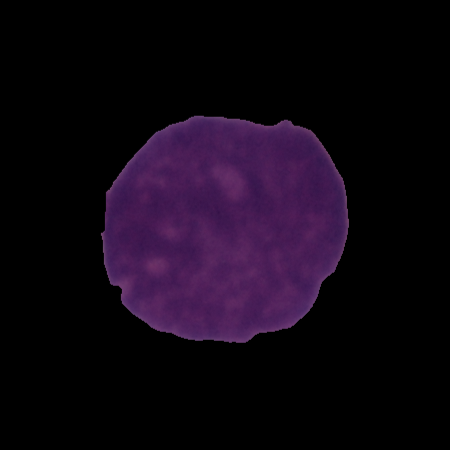
Label: cancer